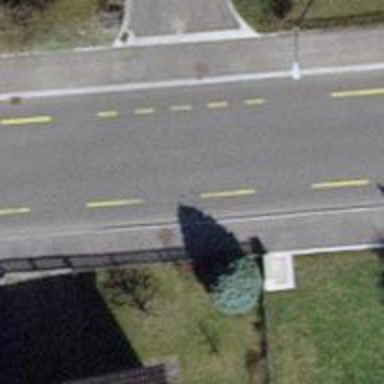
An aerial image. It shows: Tertiary road with asphalt surface. There is lane for cyclists on both sides of the road.